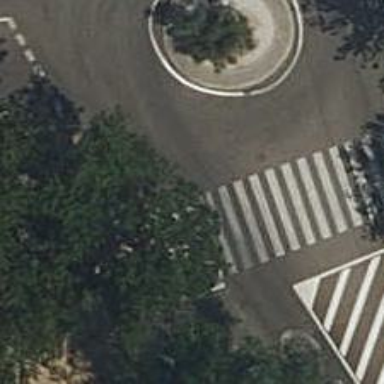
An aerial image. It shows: Uncontrolled road crossing.